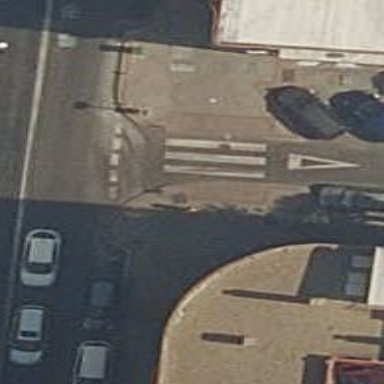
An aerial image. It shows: Uncontrolled zebra crossing on the road.